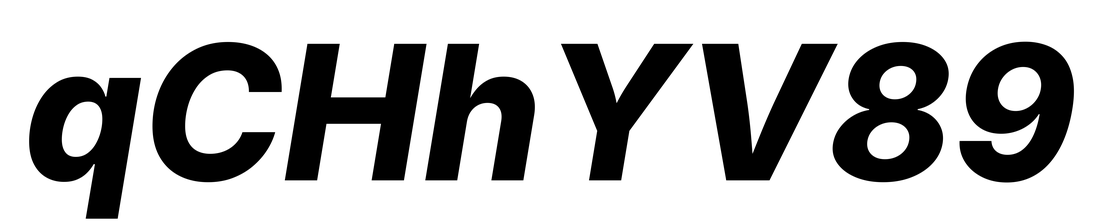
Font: Inter-Italic_ExtraBold_Italic